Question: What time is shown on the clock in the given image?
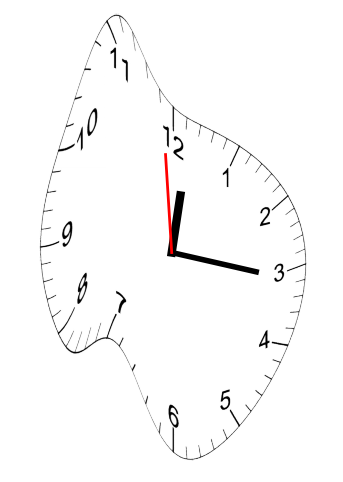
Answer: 12:15:59